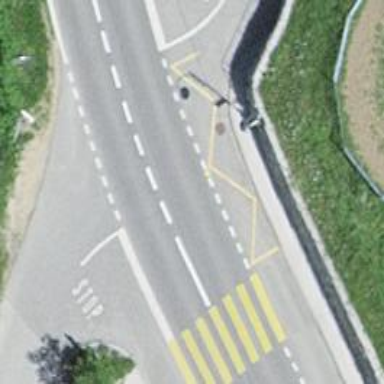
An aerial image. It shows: Bus stop with platform for public transport.